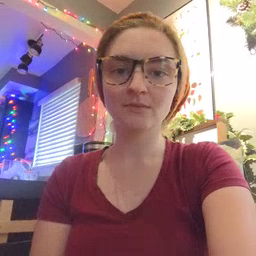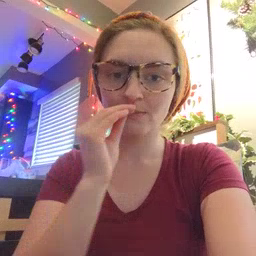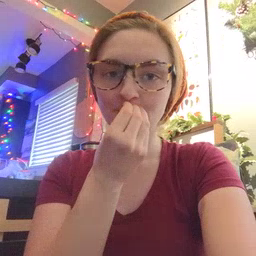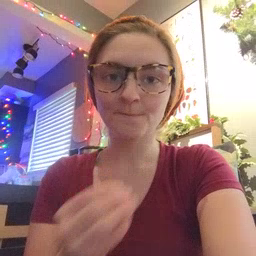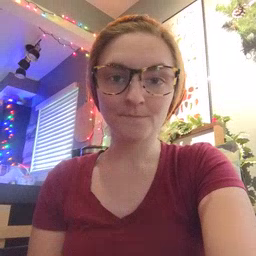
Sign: flower